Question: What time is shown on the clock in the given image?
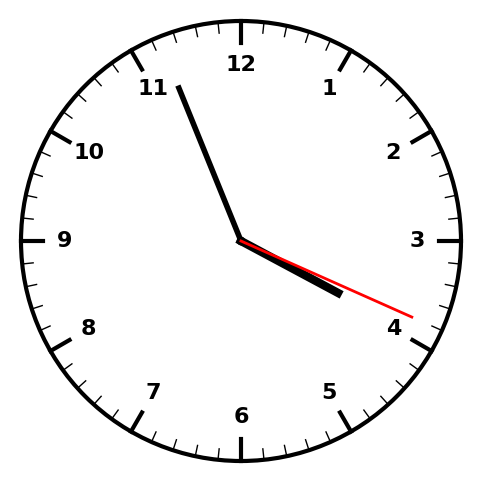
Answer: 03:56:19